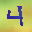
Label: 4